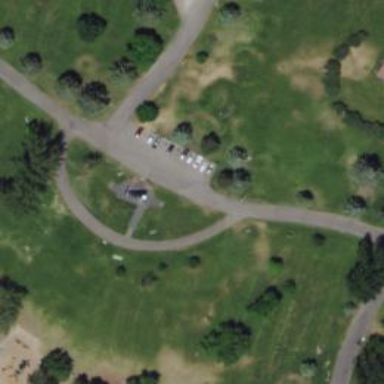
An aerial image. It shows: Memorial site with historic significance.